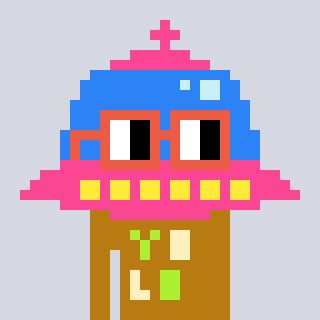
a pixel art character with square orange glasses, a ufo-shaped head and a gold-colored body on a cool background